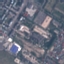
Land use / land cover: Industrial